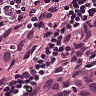
Metastatic tissue present: yes